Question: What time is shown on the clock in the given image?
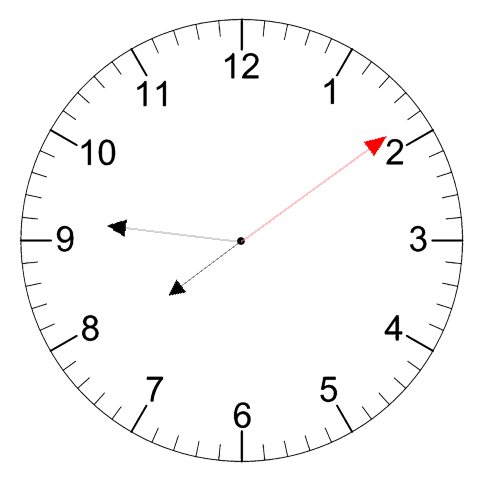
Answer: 07:46:09